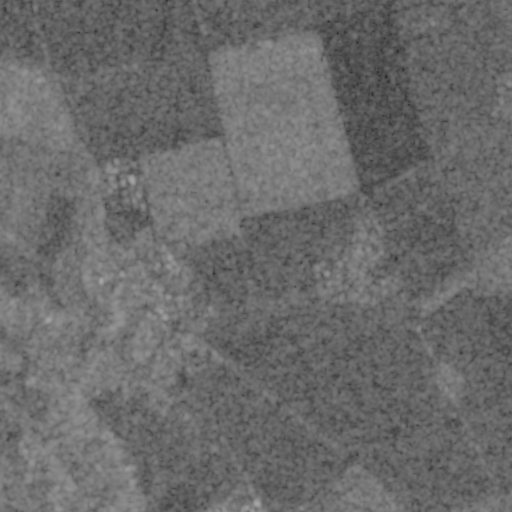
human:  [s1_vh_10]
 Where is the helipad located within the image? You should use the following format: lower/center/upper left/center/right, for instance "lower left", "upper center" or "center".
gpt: The helipad is located in the lower left of the image.
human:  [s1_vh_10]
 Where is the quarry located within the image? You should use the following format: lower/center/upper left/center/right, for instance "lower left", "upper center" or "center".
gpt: The quarry is located in the lower left of the image.
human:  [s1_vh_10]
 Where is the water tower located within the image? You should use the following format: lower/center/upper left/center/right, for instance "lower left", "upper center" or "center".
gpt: The water tower is located in the center of the image.
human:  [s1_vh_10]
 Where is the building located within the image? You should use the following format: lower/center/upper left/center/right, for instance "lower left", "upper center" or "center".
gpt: There is no building in the image.

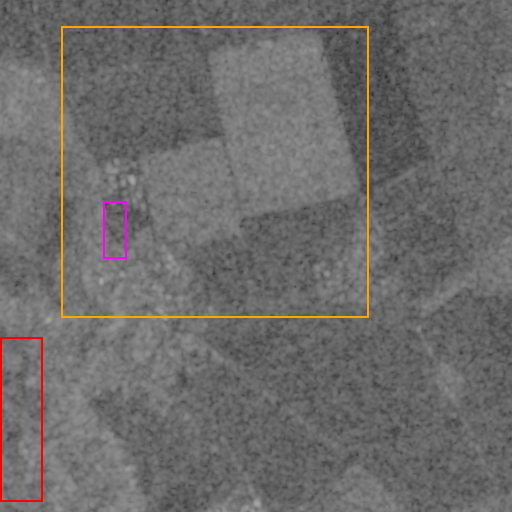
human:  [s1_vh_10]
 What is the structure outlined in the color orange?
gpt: The structure outlined in orange is a crop field.
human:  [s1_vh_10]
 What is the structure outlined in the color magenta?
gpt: The structure outlined in magenta is a park.
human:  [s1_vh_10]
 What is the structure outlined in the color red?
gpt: The structure outlined in red is a quarry.
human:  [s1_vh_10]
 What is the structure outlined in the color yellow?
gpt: There is no yellow outline.